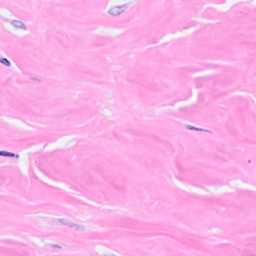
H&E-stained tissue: Breast